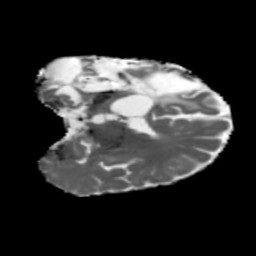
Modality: MD
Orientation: coronal
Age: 46
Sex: male
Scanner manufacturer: siemens
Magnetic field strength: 3 T
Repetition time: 5.47 s
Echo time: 0.0854 s